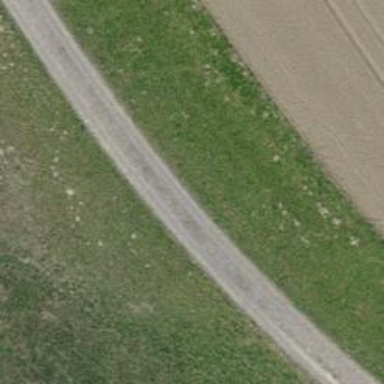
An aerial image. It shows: Track with grade2 tracktype.